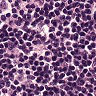
Metastatic tissue present: no